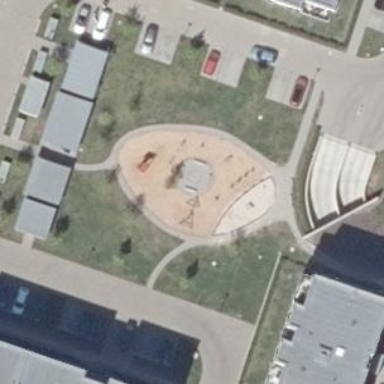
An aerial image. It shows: Swing in the playground with woodchips surface.